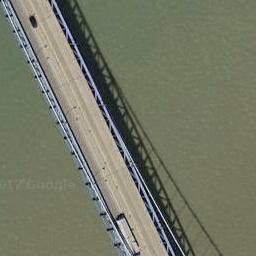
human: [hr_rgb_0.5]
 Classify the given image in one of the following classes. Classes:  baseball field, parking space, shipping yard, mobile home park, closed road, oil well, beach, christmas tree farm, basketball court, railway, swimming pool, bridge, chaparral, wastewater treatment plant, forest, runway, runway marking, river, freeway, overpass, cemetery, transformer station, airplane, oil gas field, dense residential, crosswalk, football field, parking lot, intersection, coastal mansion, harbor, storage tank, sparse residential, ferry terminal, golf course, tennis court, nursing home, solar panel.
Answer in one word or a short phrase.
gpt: bridge